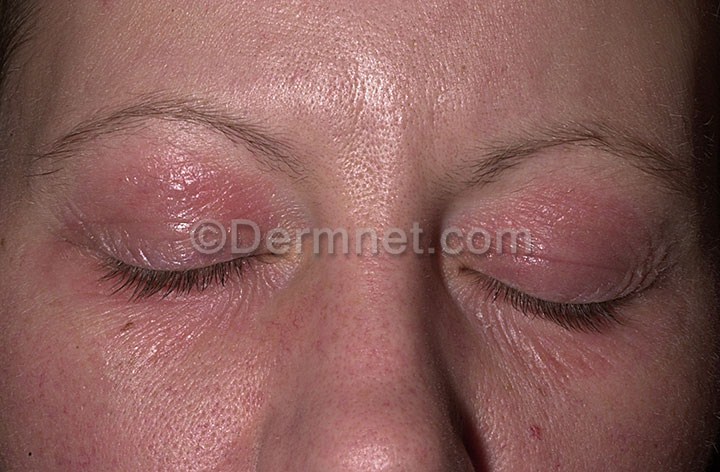
Disease: Eczema Photos